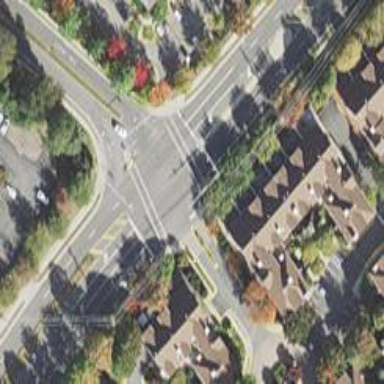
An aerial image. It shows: Marked crossing on the road.